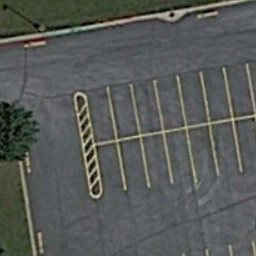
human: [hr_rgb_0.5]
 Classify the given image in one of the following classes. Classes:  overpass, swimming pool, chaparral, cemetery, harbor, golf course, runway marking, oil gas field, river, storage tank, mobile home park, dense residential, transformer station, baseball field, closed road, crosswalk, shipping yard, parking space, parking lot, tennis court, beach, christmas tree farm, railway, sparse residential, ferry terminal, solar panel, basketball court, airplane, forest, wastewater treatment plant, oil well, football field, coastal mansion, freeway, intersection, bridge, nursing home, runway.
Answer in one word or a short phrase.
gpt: parking space